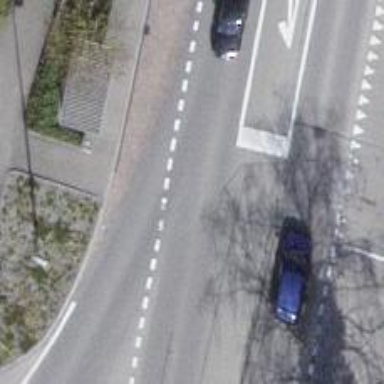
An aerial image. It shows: Asphalt road classified as primary highway.